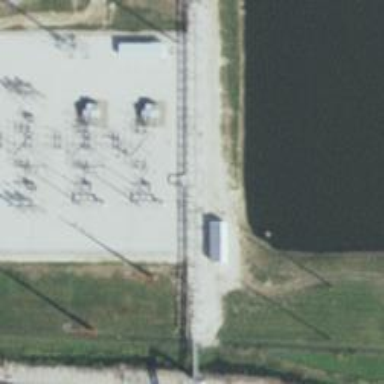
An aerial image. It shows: Switch for power supply.